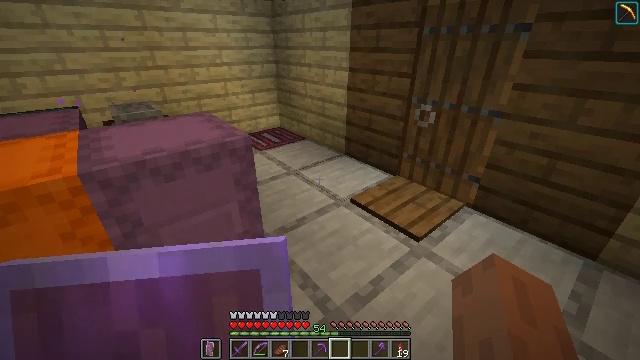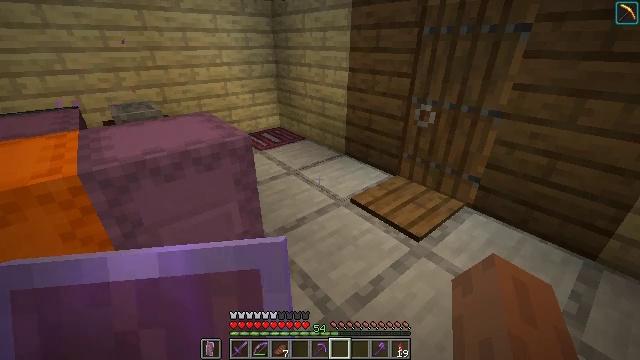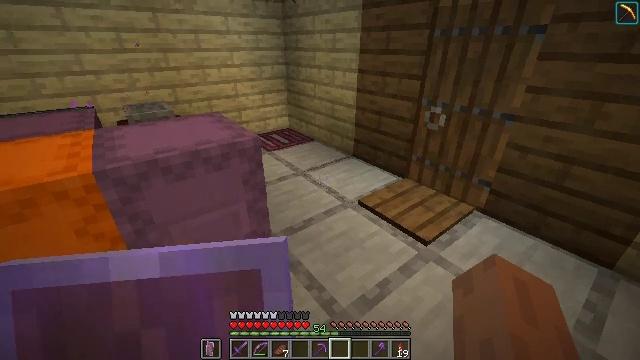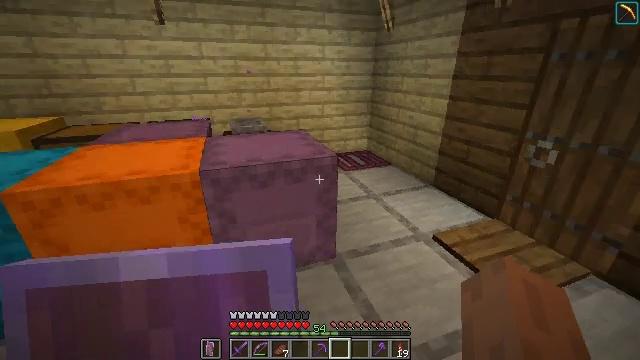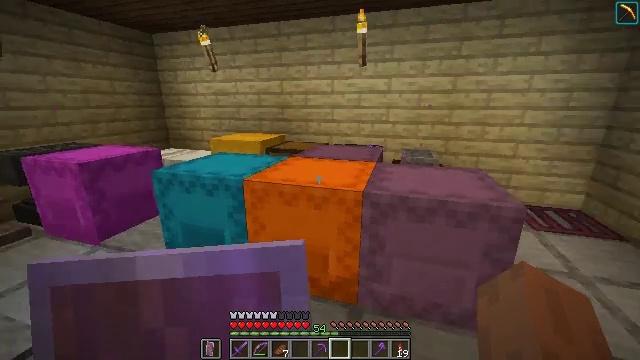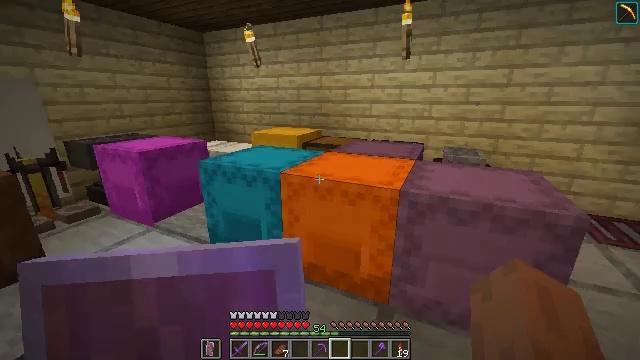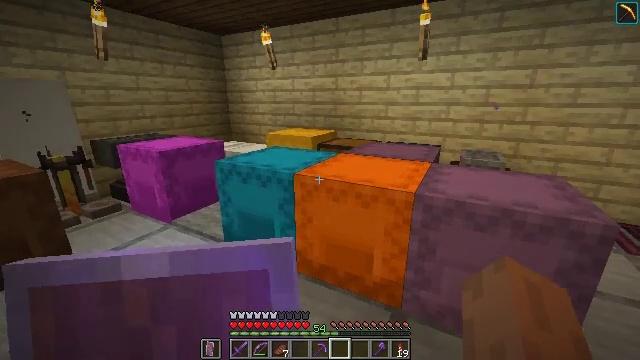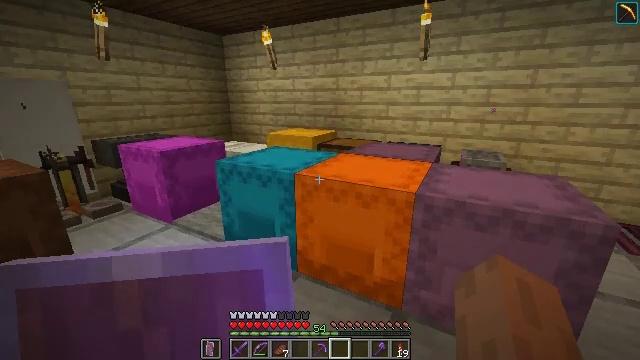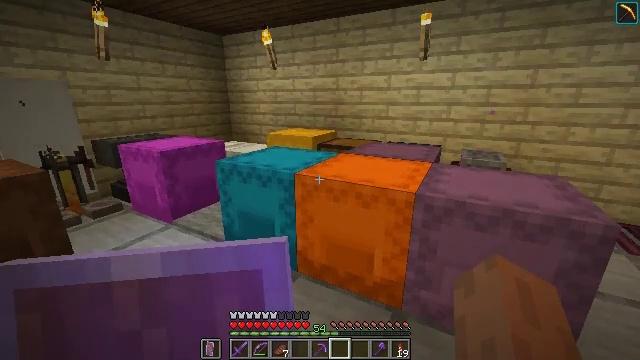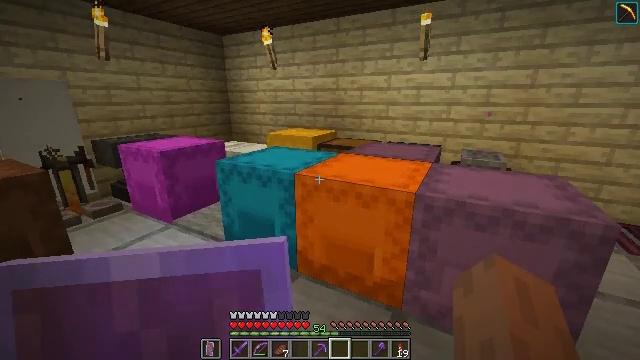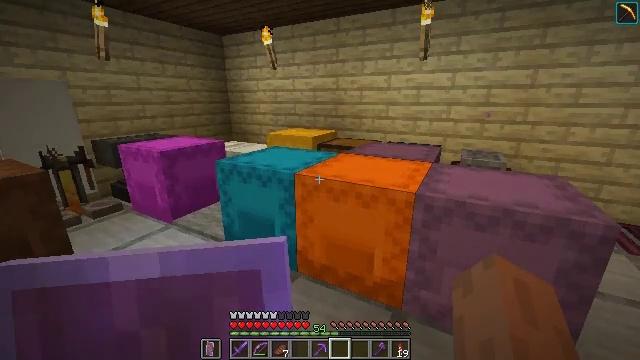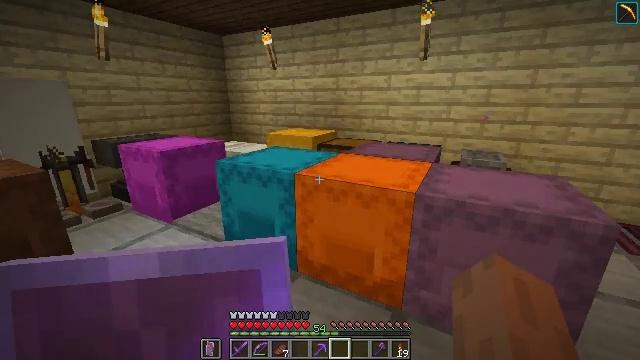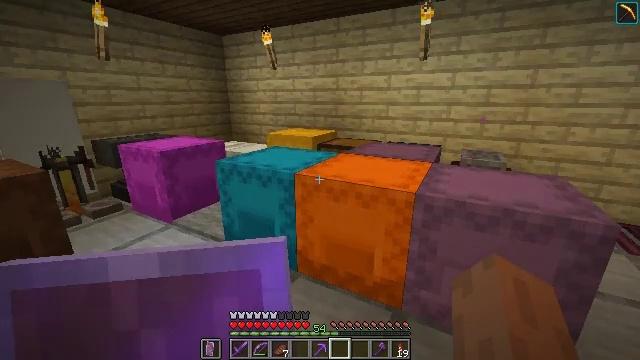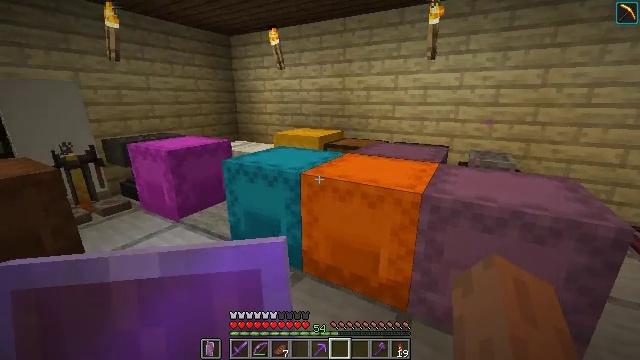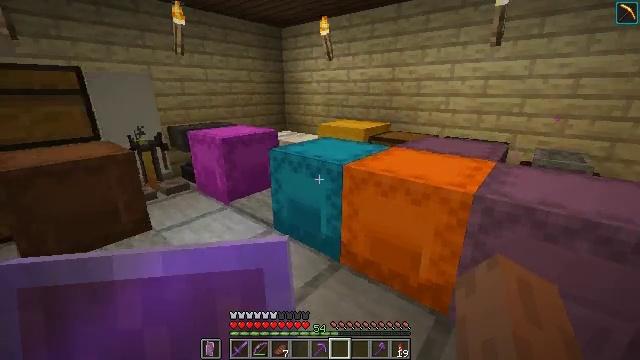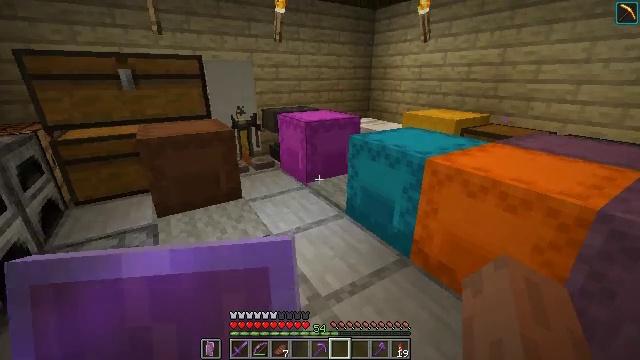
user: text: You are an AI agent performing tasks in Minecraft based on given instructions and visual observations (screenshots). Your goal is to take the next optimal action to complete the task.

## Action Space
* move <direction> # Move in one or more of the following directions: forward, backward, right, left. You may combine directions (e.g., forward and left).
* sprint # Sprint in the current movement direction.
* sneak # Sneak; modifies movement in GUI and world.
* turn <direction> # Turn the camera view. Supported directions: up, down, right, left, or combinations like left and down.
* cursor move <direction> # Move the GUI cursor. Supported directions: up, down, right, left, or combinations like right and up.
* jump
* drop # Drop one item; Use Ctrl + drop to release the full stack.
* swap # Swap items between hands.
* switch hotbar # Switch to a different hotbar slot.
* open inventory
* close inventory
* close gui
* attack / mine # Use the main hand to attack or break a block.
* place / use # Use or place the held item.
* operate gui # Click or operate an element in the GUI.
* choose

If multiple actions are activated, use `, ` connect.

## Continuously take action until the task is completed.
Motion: motion action
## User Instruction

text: Kill the squid.
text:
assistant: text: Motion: no_op
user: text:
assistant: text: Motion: turn left
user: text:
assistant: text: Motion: turn left and up
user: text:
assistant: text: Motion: turn left and up
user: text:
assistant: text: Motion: turn left and down
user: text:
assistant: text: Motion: turn left
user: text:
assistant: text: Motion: no_op
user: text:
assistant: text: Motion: no_op
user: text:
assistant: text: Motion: no_op
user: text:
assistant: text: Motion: no_op
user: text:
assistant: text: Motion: no_op
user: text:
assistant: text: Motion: no_op
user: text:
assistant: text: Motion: turn left
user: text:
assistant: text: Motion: turn left and down
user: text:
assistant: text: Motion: turn left and down
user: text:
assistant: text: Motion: turn left
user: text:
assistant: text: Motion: no_op
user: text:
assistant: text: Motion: no_op
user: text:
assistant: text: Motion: no_op
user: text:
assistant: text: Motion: no_op
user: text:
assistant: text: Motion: move forward, turn right
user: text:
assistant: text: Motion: move forward, turn right
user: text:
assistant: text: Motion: move forward, turn right
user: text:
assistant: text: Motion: move forward
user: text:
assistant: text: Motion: move forward
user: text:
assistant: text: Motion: move forward, turn left
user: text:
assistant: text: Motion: move forward, turn left
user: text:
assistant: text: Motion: move forward, turn left
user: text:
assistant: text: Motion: move forward, turn left
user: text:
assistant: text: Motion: move forward